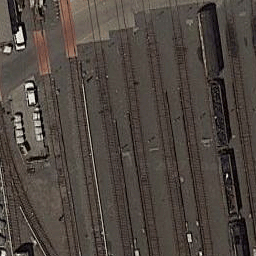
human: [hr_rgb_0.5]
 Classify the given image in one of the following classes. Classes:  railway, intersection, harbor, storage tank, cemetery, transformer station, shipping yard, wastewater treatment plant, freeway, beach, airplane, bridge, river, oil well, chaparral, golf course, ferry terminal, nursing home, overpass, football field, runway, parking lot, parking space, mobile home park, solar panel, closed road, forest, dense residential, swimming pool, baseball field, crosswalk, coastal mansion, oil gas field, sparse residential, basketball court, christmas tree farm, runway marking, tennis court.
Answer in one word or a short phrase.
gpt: railway